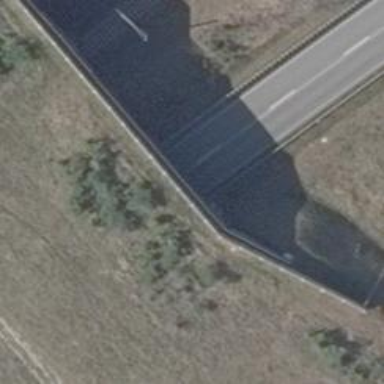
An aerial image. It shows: Primary highway passing through asphalt tunnel for motor vehicles.